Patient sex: F
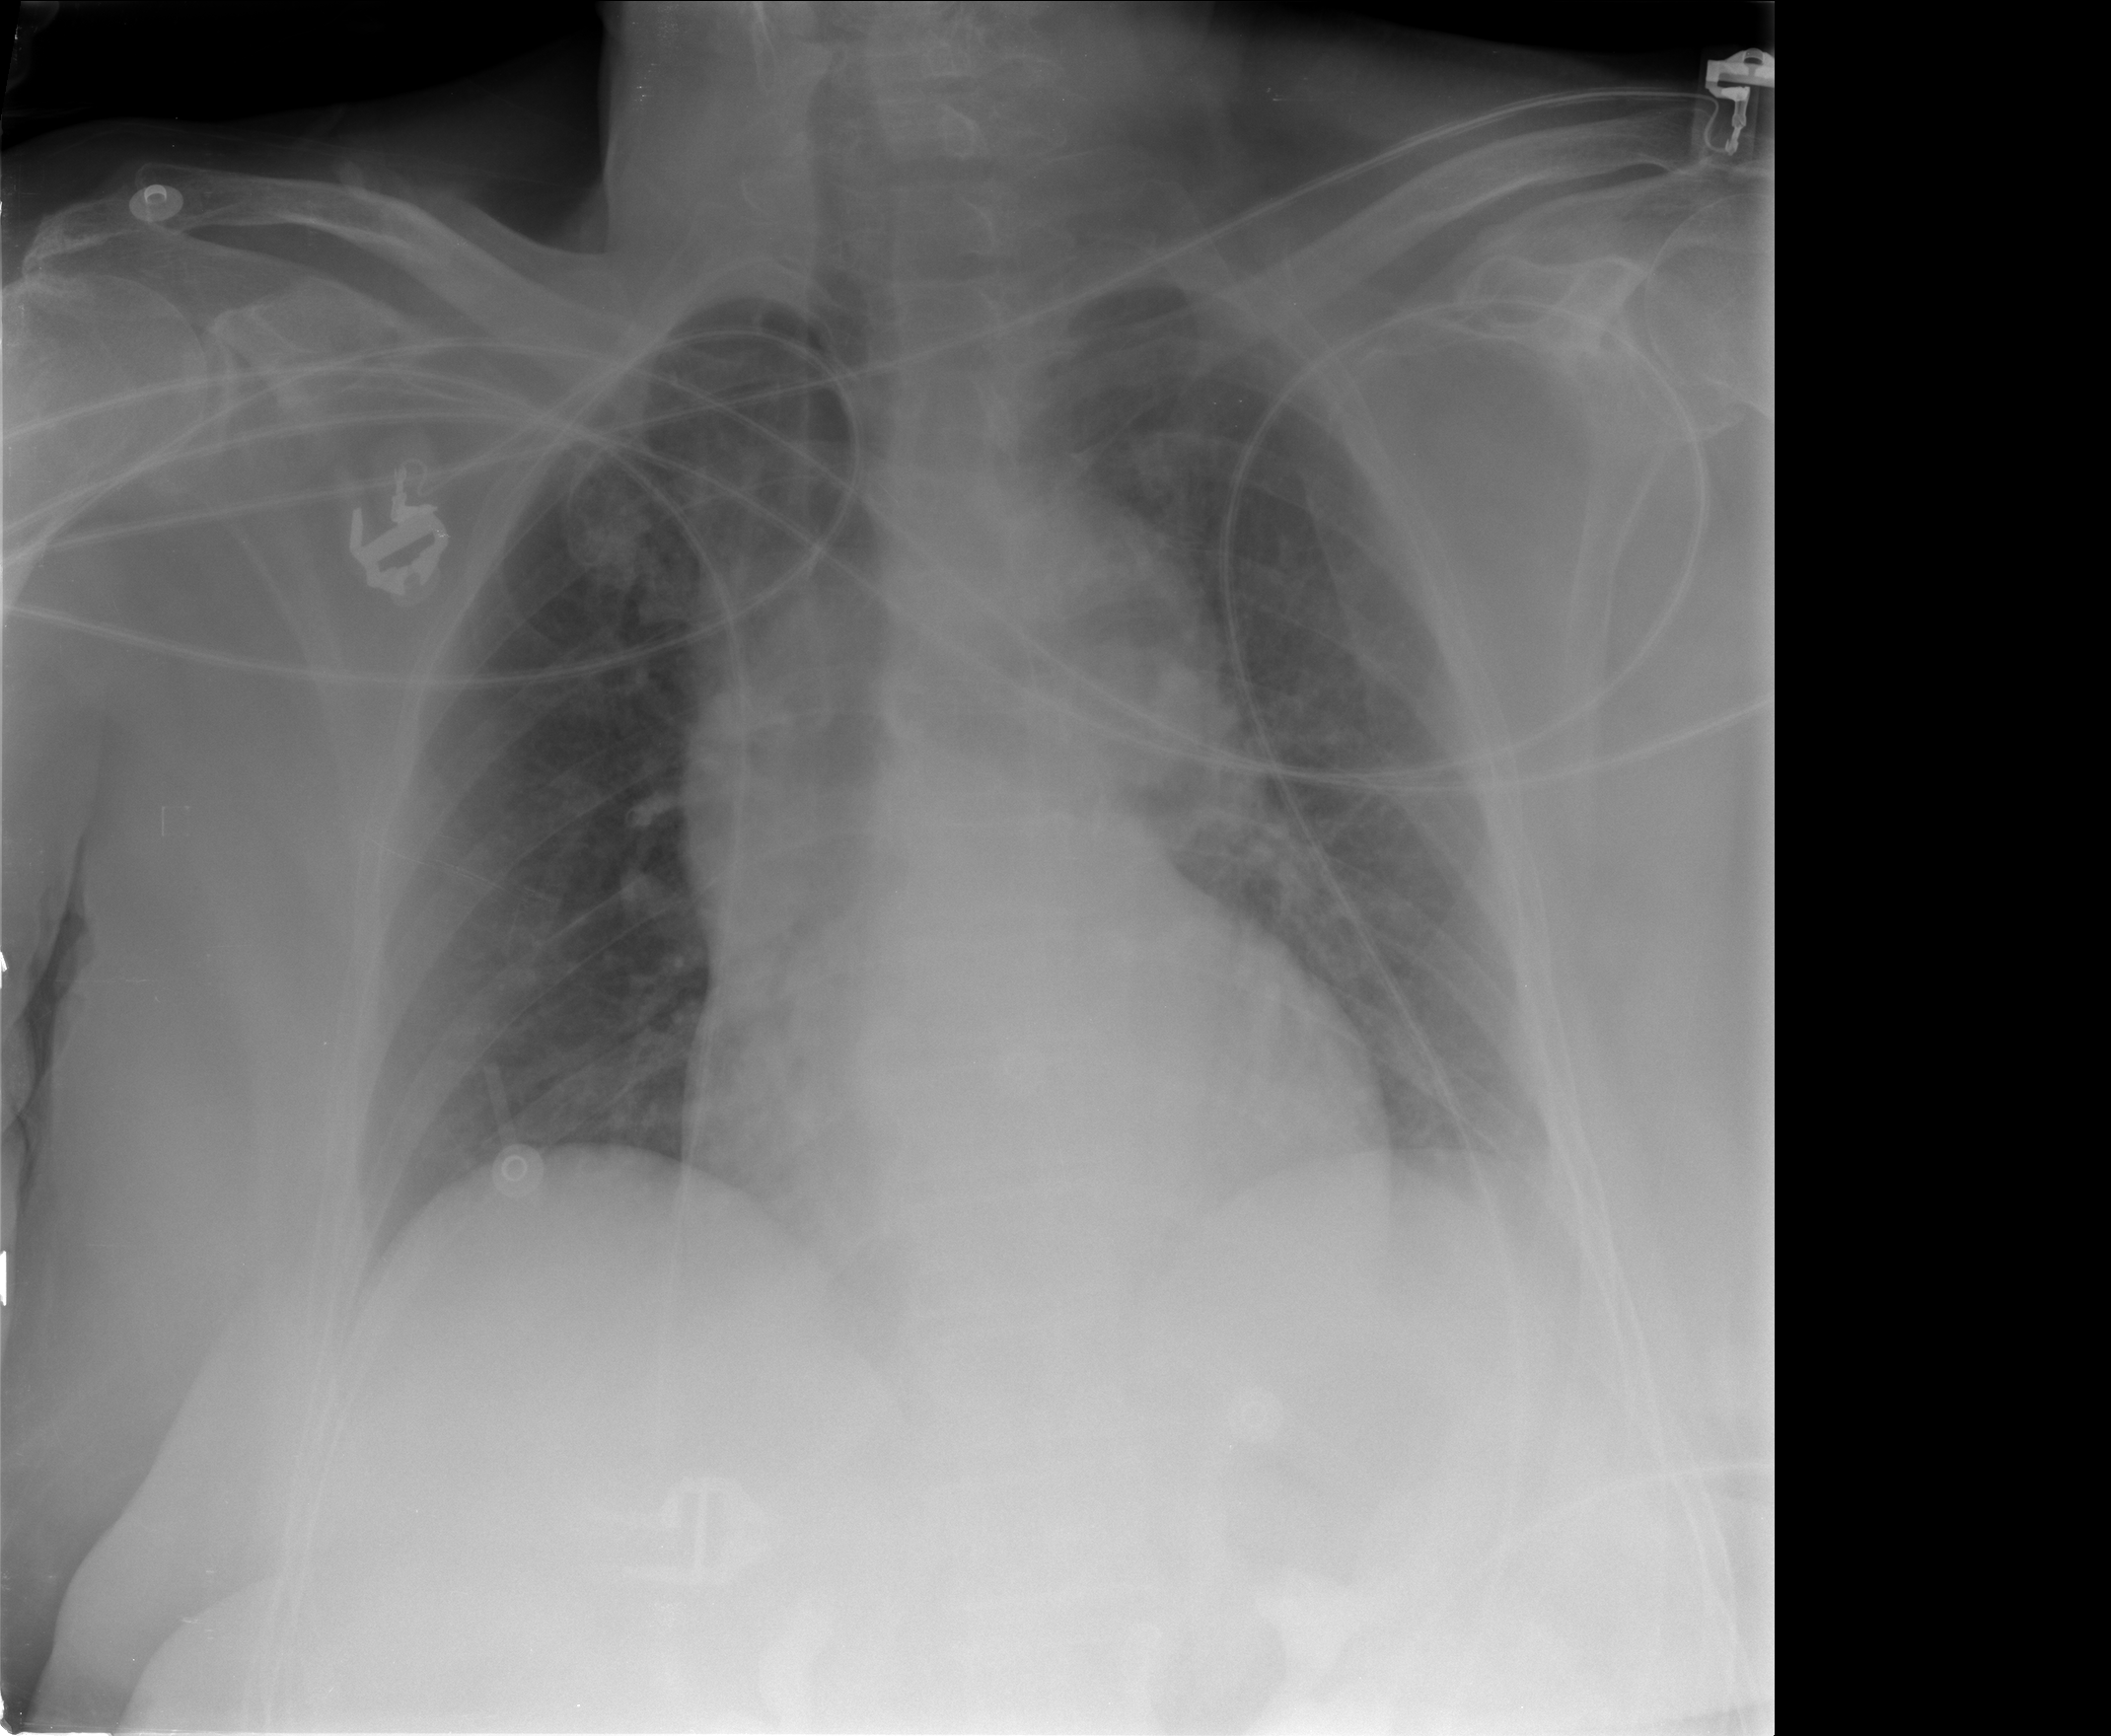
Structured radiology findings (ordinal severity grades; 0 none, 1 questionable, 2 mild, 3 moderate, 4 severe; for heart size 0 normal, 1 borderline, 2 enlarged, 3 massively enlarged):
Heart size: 0
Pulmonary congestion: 2
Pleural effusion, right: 0
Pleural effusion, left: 0
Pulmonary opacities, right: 0
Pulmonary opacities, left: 0
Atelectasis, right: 0
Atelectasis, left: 0